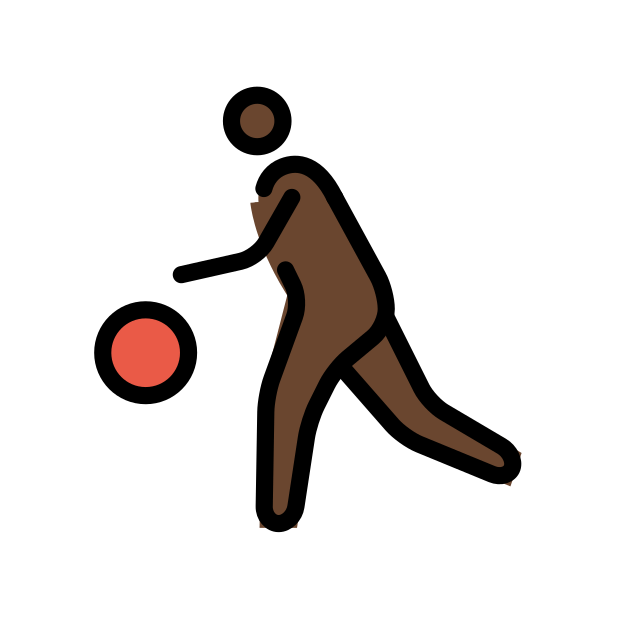
person bouncing ball: dark skin tone